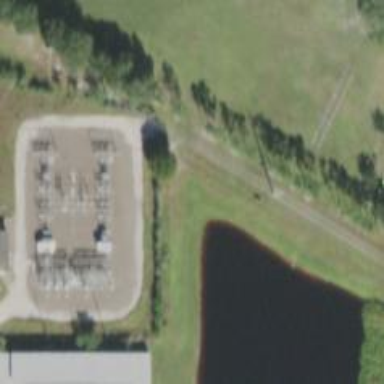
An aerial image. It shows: Distribution power substation secured by fence.